八年级 · 算术
不等式组 $\left\{\begin{array}{l}x+1>0 \\ 2 x-1 \leq 1\end{array}\right.$ 的解集在数轴上表示正确的是（）
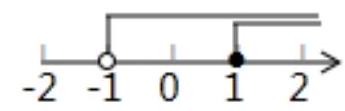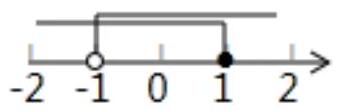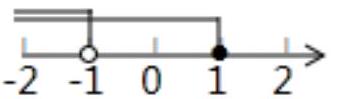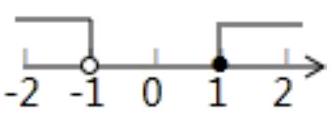

B.

C.

D.

答案: B